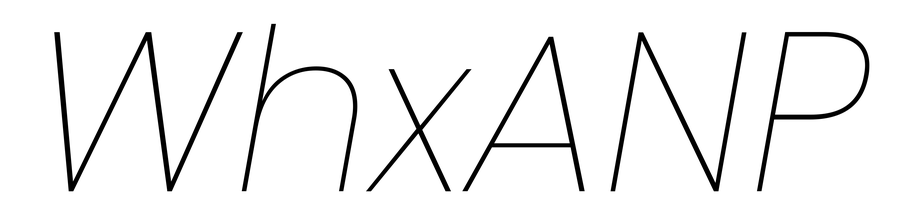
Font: Poppins-ThinItalic